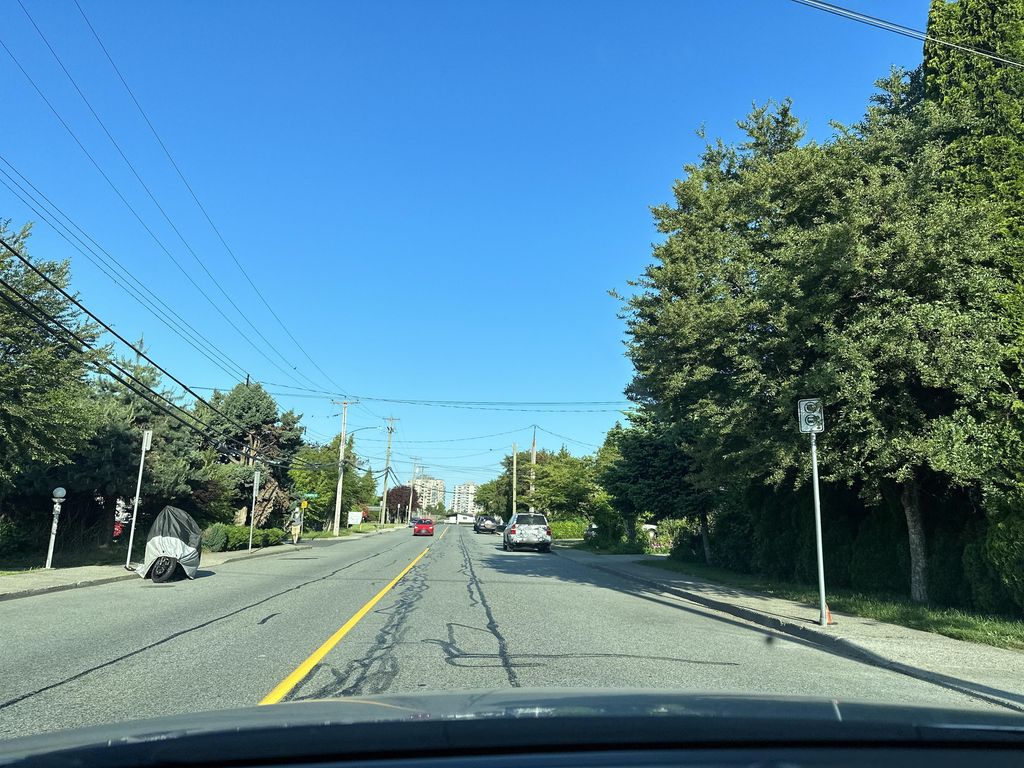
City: vancouver